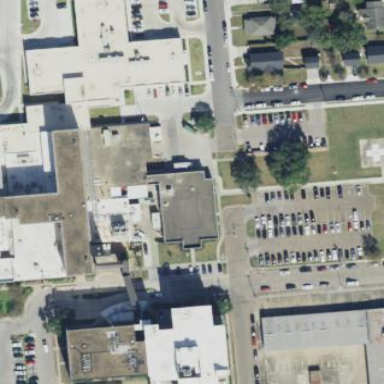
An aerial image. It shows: Healthcare facility identified as hospital.